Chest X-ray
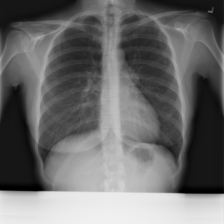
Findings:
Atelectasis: negative
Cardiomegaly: negative
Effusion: negative
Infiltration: negative
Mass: negative
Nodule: positive
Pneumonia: negative
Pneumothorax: negative
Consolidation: negative
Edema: negative
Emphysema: negative
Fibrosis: negative
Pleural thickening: negative
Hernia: negative